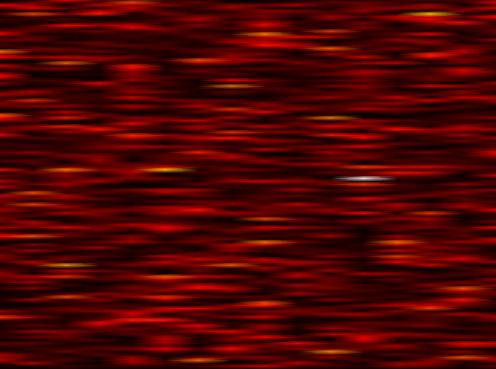
Label: FBMC